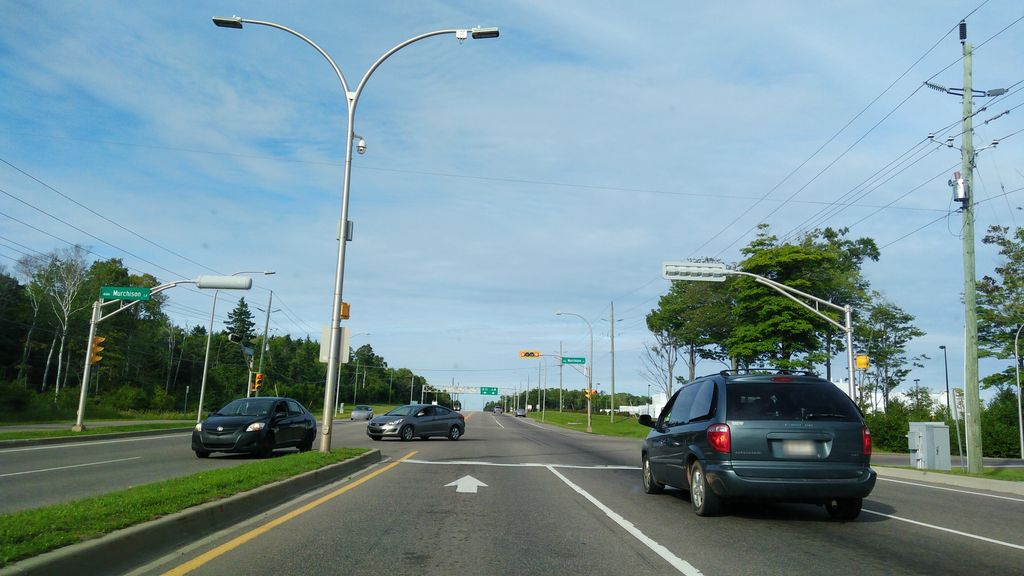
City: charlottetown